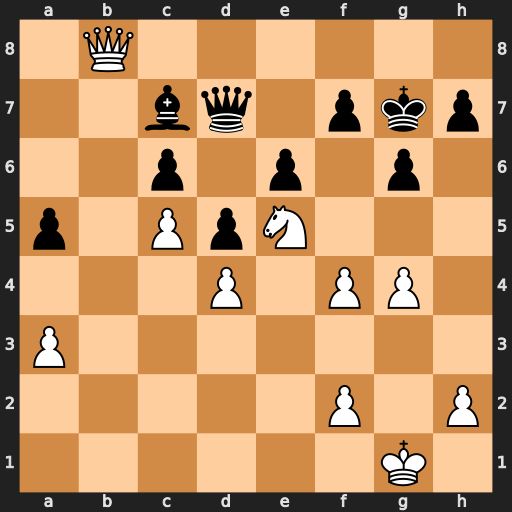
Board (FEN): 1Q6/2bq1pkp/2p1p1p1/p1PpN3/3P1PP1/P7/5P1P/6K1
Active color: w
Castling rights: -
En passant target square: -
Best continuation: Nxd7 Bxb8 Nxb8